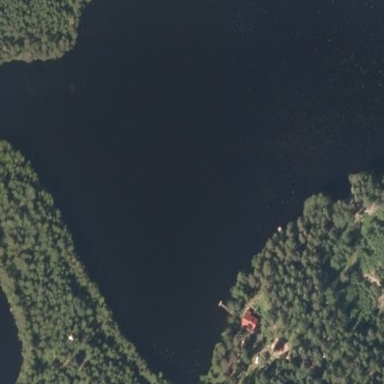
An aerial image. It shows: Lake with natural water.